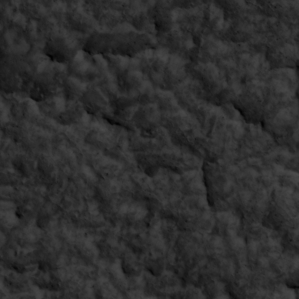
Label: non_frost